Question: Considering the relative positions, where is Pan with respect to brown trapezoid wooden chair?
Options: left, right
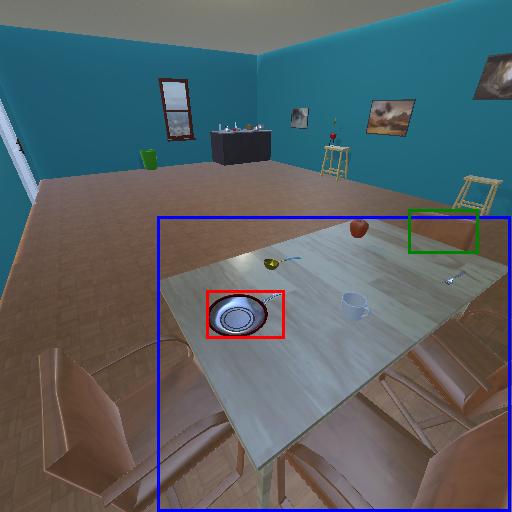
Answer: left